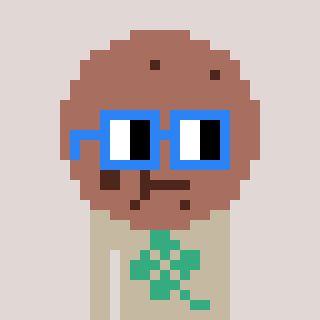
a pixel art character with square blue glasses, a cookie-shaped head and a bege-colored body on a warm background